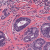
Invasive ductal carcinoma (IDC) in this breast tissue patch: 1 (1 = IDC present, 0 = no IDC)